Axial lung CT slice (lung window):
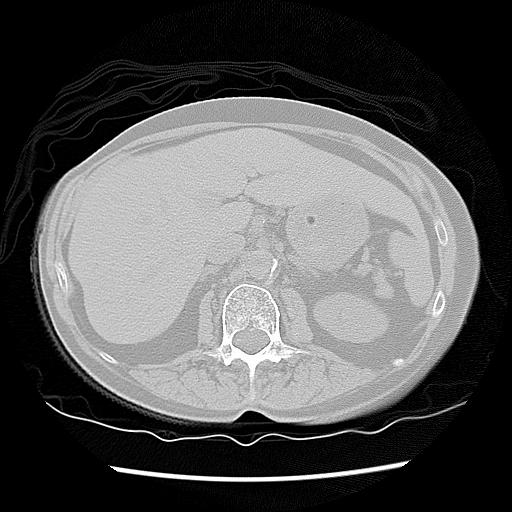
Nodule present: no